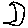
Label: moon